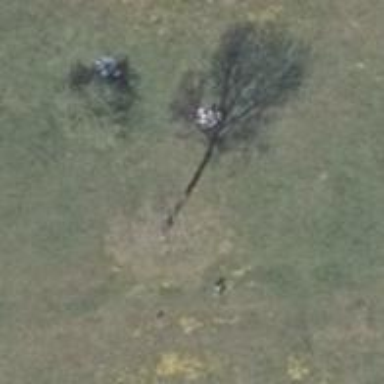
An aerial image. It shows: Deciduous broadleaved tree of the genus Populus.